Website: slack
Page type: billing-address
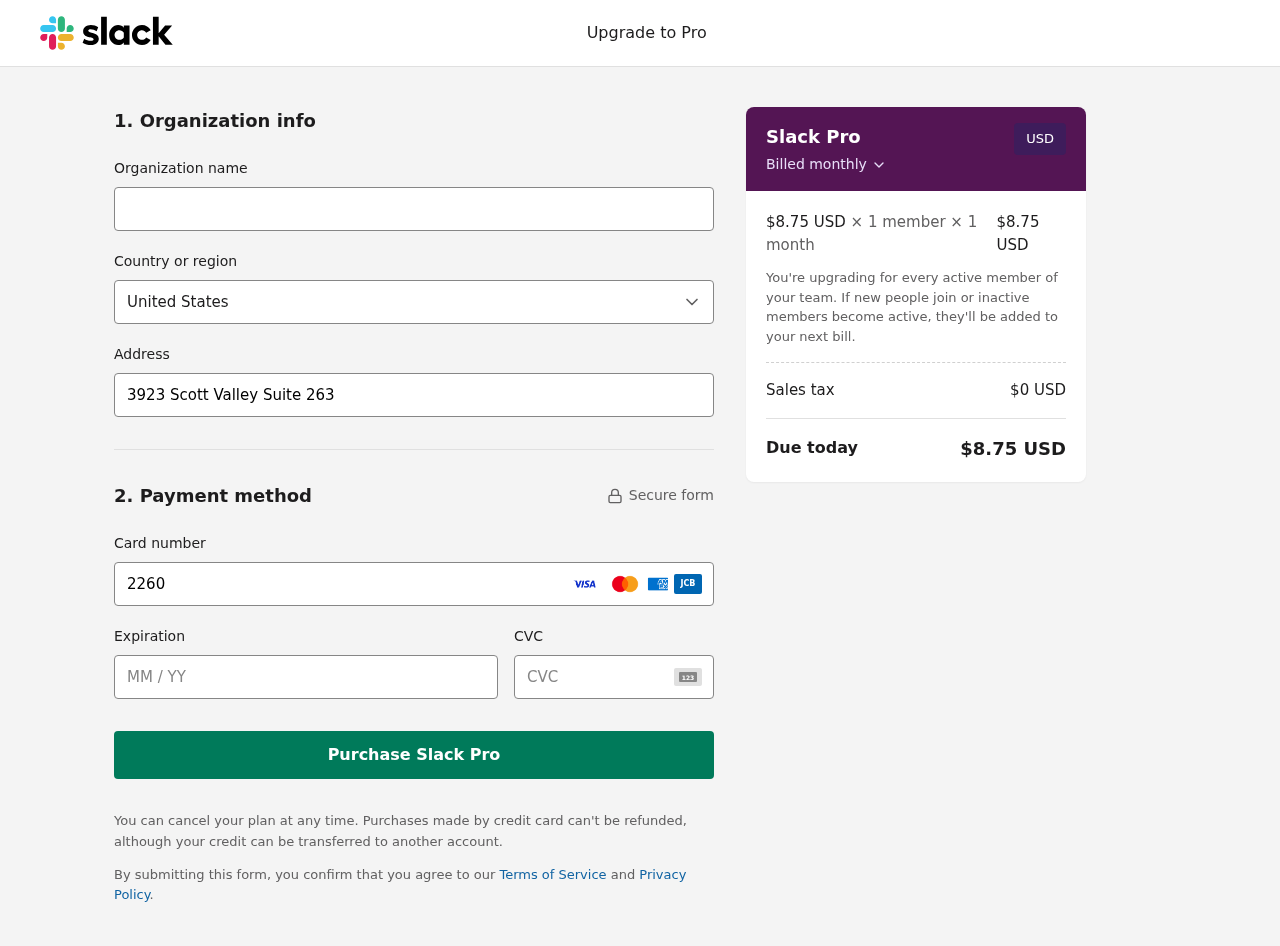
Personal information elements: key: PII_CARD_CVV
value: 628
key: PII_CARD_EXPIRY
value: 01/29
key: PII_CARD_NUMBER
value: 2260 3255 3922 1616
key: PII_COUNTRY
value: United States
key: PII_STREET
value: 3923 Scott Valley Suite 263
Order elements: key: ORDER_PRICE_PER_MEMBER
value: $8.75 USD
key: ORDER_MEMBER_COUNT
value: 1
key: ORDER_MONTH_COUNT
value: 1
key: ORDER_SUBTOTAL
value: $8.75 USD
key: ORDER_TAX
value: $0
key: ORDER_TOTAL
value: $8.75 USD